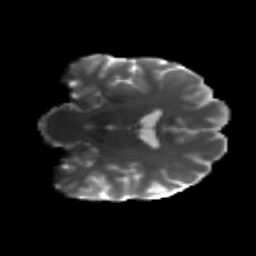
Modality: T2w
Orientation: coronal
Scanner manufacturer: siemens
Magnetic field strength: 3 T
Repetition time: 4.16 s
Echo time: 0.0806 s